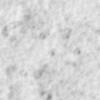
Label: no_change